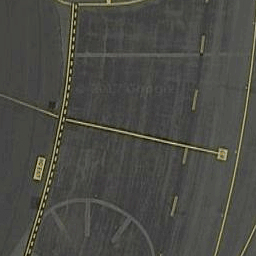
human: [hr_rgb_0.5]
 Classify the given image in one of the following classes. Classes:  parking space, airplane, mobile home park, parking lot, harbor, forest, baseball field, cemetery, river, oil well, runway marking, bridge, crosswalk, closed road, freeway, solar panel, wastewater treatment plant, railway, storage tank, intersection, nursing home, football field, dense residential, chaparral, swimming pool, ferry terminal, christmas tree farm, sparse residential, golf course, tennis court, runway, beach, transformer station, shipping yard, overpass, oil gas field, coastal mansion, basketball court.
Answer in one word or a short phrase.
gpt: runway marking